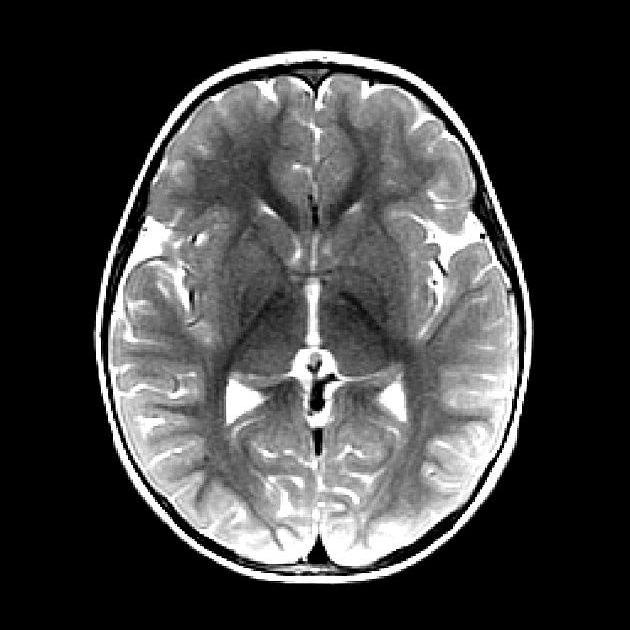
Label: notumor